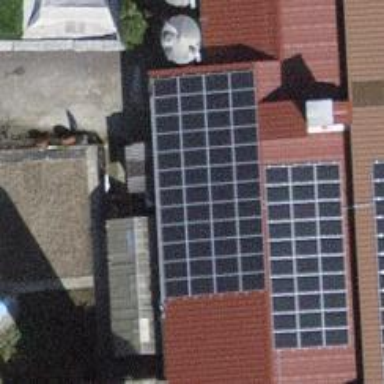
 consisting of solar photovoltaic panels."